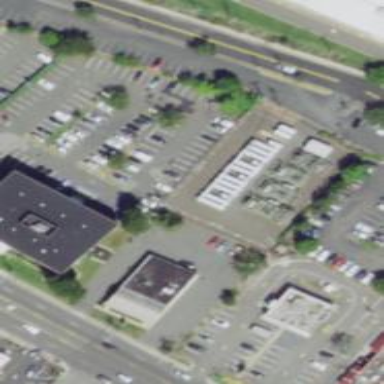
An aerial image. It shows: Industrial area with power substation.